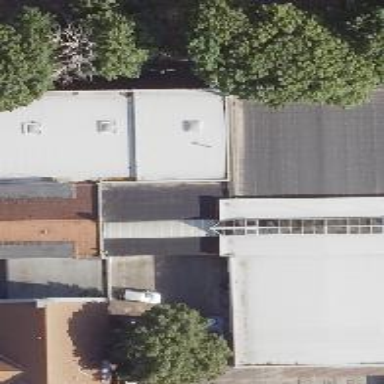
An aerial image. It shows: Car shop.